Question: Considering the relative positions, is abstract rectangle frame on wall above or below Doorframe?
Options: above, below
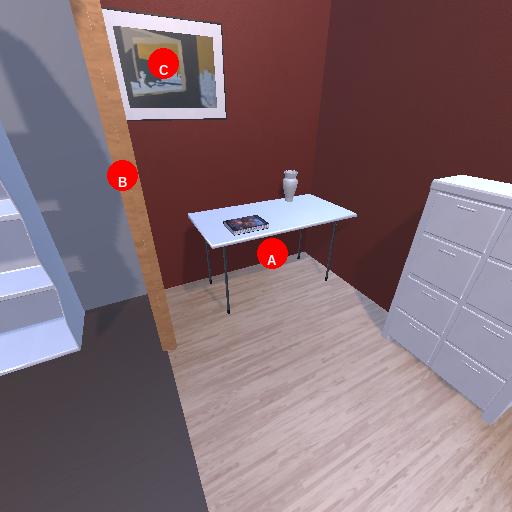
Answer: above